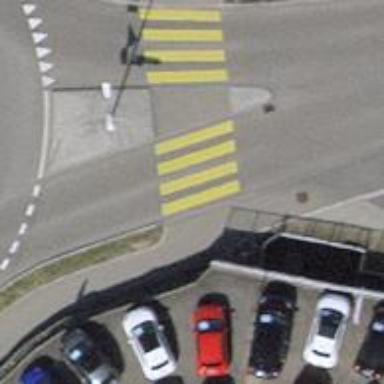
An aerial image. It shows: Uncontrolled zebra crossing on the road.